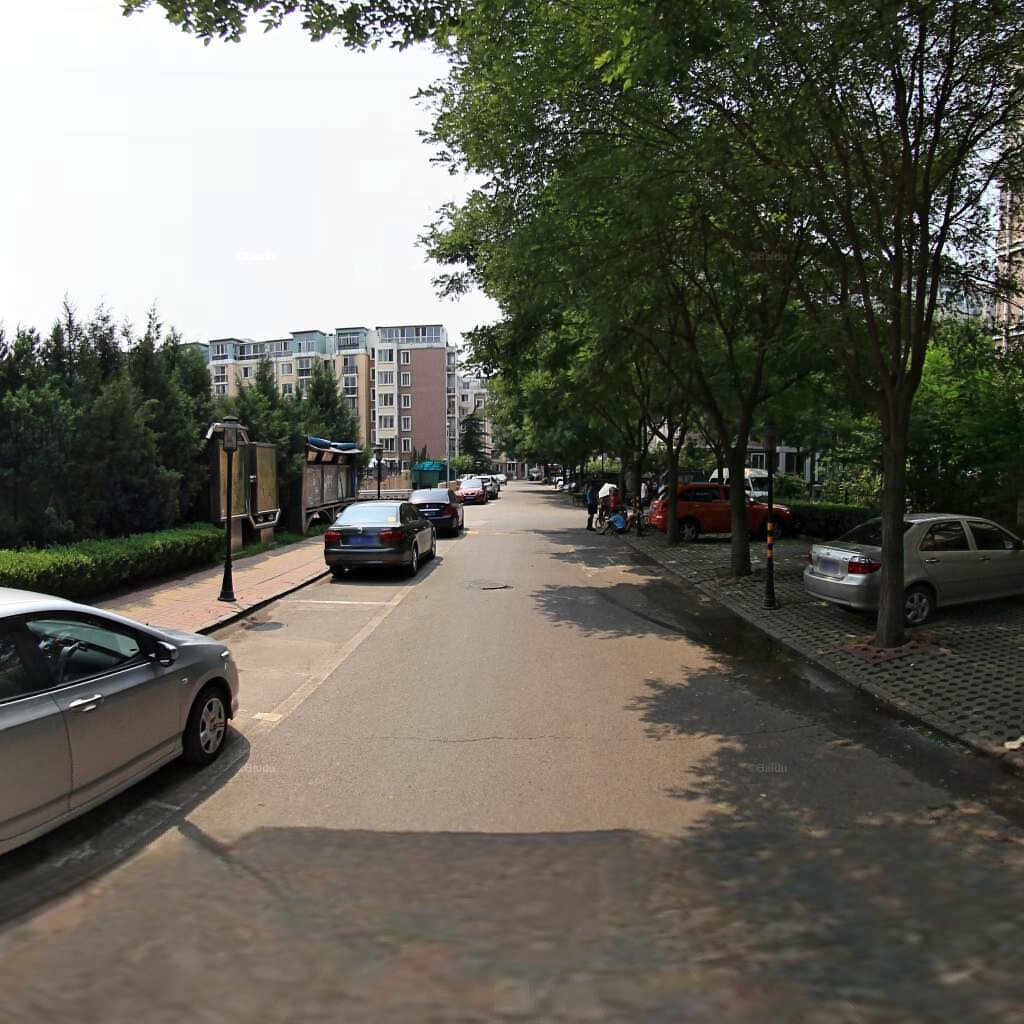
Region: Chaoyang
Road damage annotations: transverse crack, manhole cover